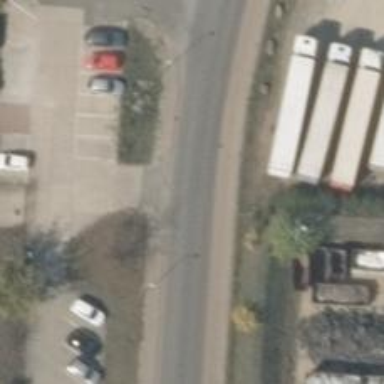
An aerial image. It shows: Parking aisle with concrete plates surface.